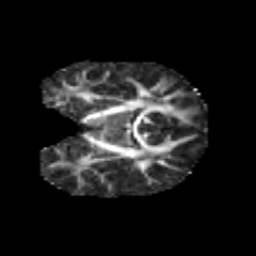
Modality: FA
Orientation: coronal
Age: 8
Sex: male
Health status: healthy